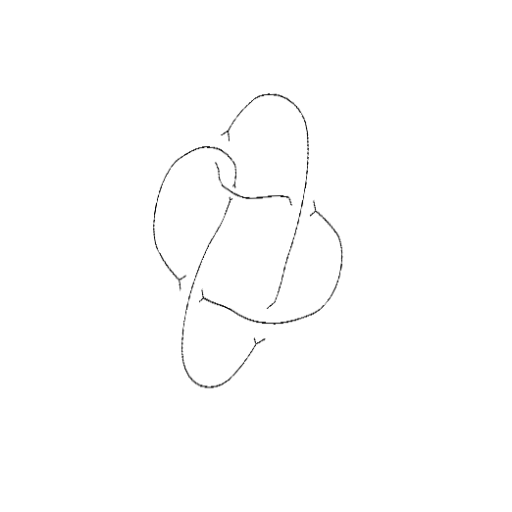
Crossing number: 5